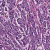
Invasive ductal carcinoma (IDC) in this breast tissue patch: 1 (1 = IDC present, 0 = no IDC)